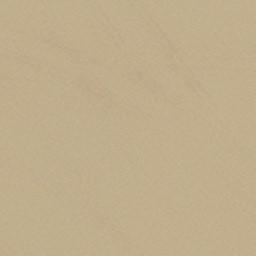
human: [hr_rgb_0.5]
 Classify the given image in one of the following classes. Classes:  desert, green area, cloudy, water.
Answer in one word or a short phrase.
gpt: desert